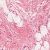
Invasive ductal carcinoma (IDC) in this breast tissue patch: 0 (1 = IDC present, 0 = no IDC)